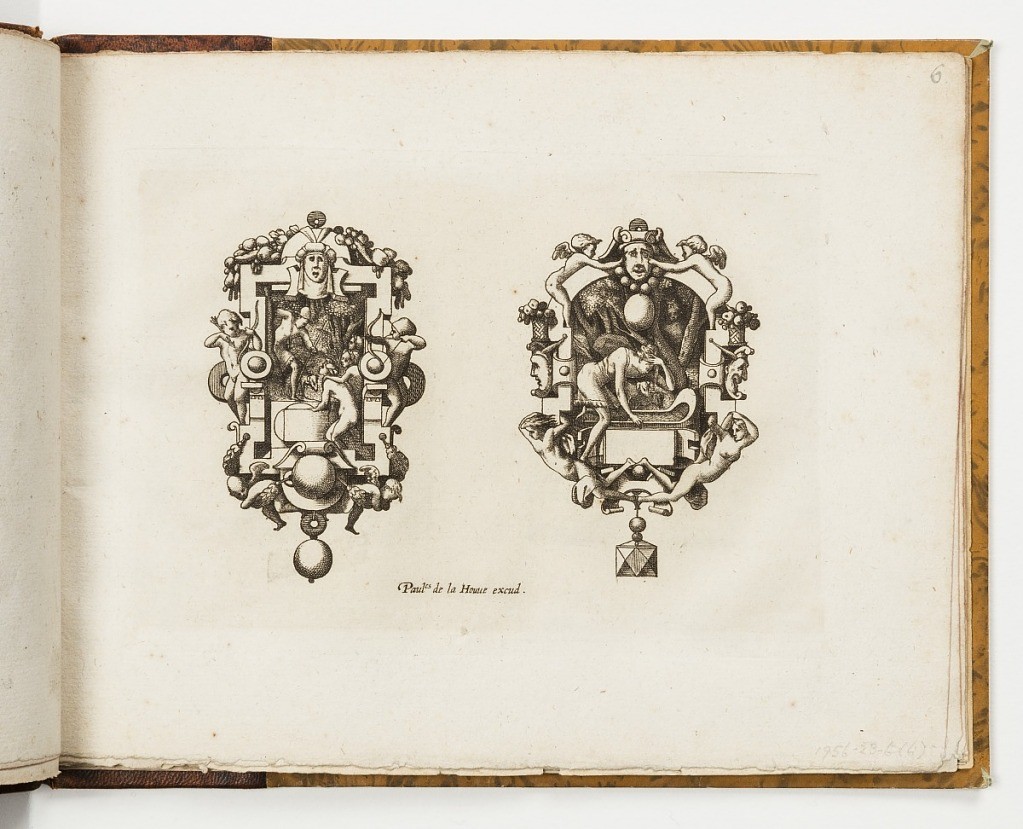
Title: Plate 6, from Livre de bijouterie (Book of Designs for Goldsmiths and Jewelers)
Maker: Léonard Thiry, Flemish, 1550
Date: ca. 1570
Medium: Engraving on paper
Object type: Print
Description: Design for two pendants with strapwork. At left, two Cupids with arrows flank a central hunt scene. Above, a mask and garland of fruits. Below, a drop pearl. At right, pairs of ignudi, masks, and baskets of flowers flank a central scene.  Below, a faceted drop gem.